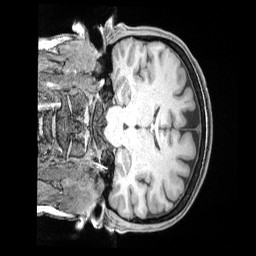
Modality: T1w
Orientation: coronal
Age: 36
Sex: female
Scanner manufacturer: siemens
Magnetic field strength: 3 T
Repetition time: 2 s
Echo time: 0.00211 s